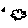
Label: cloud